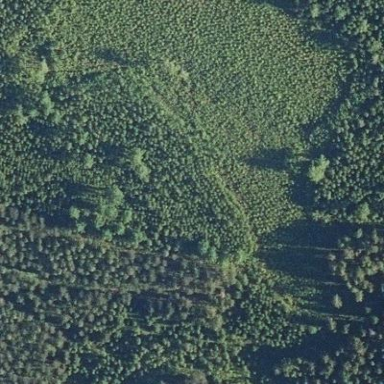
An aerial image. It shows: Patch of scrub vegetation.